Question: I'm using cURL to send a request to another webserver.
This is the code I'm using to setup and send the request:
'''
function currentStatePlaying($ip){
$url = "http://".$ip."/?track=ginfo";
$agent= 'Mozilla/4.0 (compatible; MSIE 6.0; Windows NT 5.1; SV1; .NET CLR 1.0.3705; .NET CLR 1.1.4322)';
$ch = curl_init();
curl_setopt($ch, CURLOPT_SSL_VERIFYPEER, false);
curl_setopt($ch, CURLOPT_VERBOSE, true);
curl_setopt($ch, CURLOPT_RETURNTRANSFER, true);
curl_setopt($ch, CURLOPT_USERAGENT, $agent);
curl_setopt($ch, CURLOPT_URL,$url);
$result = curl_exec($ch);
curl_close($ch);
echo $result;
}
'''
I notice that the result is empty, when looking at a networkcapture made with wireshark I can see the response I need. It's embedded inside the httppacket as Line-based text data: text/html
So my question to you is:
how can I access this data?
EDIT:
here is a screenshot of my packet:

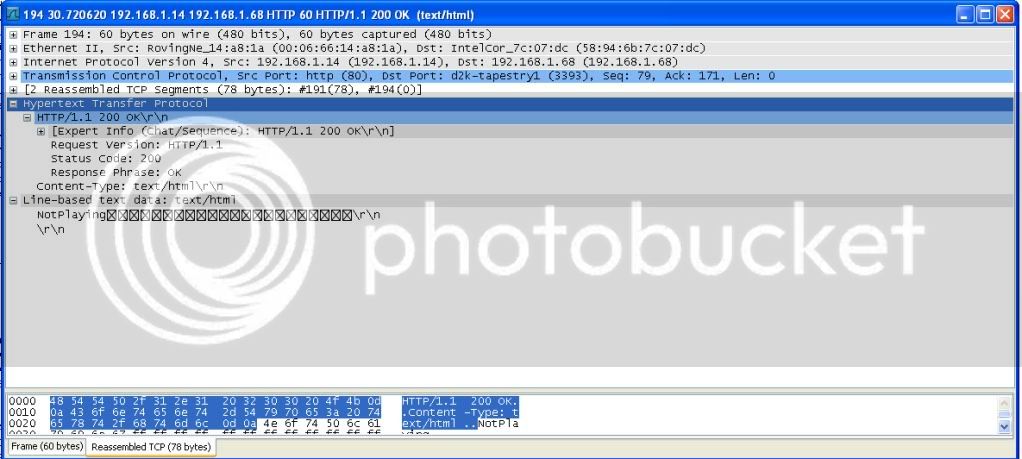
Answer: The response from your server is not properly formed. It should be something like this:
'''
HTTP/1.0 200 OK
Content-Type: text/html
The content goes here
'''
By having 'curl_setopt(CURLOPT_VERBOSE, 1)' you have already enabled debug mode in cURL, but perhaps you should also have 'curl_setopt(CURLOPT_STDERR, "php://output")'
Do let me know if the response can't be changed (which is pretty bad).